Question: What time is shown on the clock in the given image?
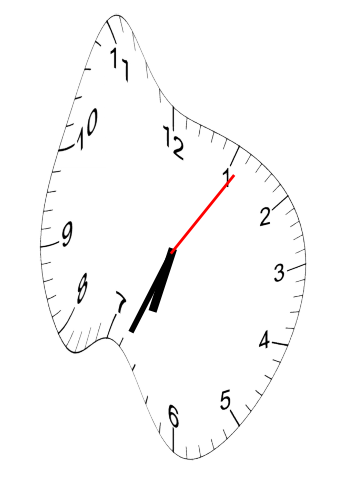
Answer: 06:34:06